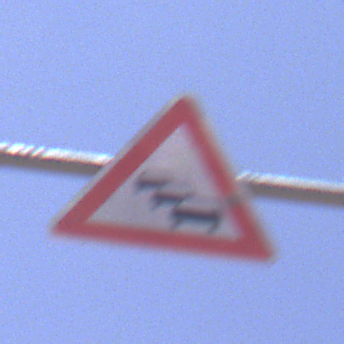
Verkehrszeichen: Stau
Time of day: Midday
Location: Outdoor (RoadRail)
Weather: Clear
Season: NotSpecified
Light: Natural